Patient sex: F
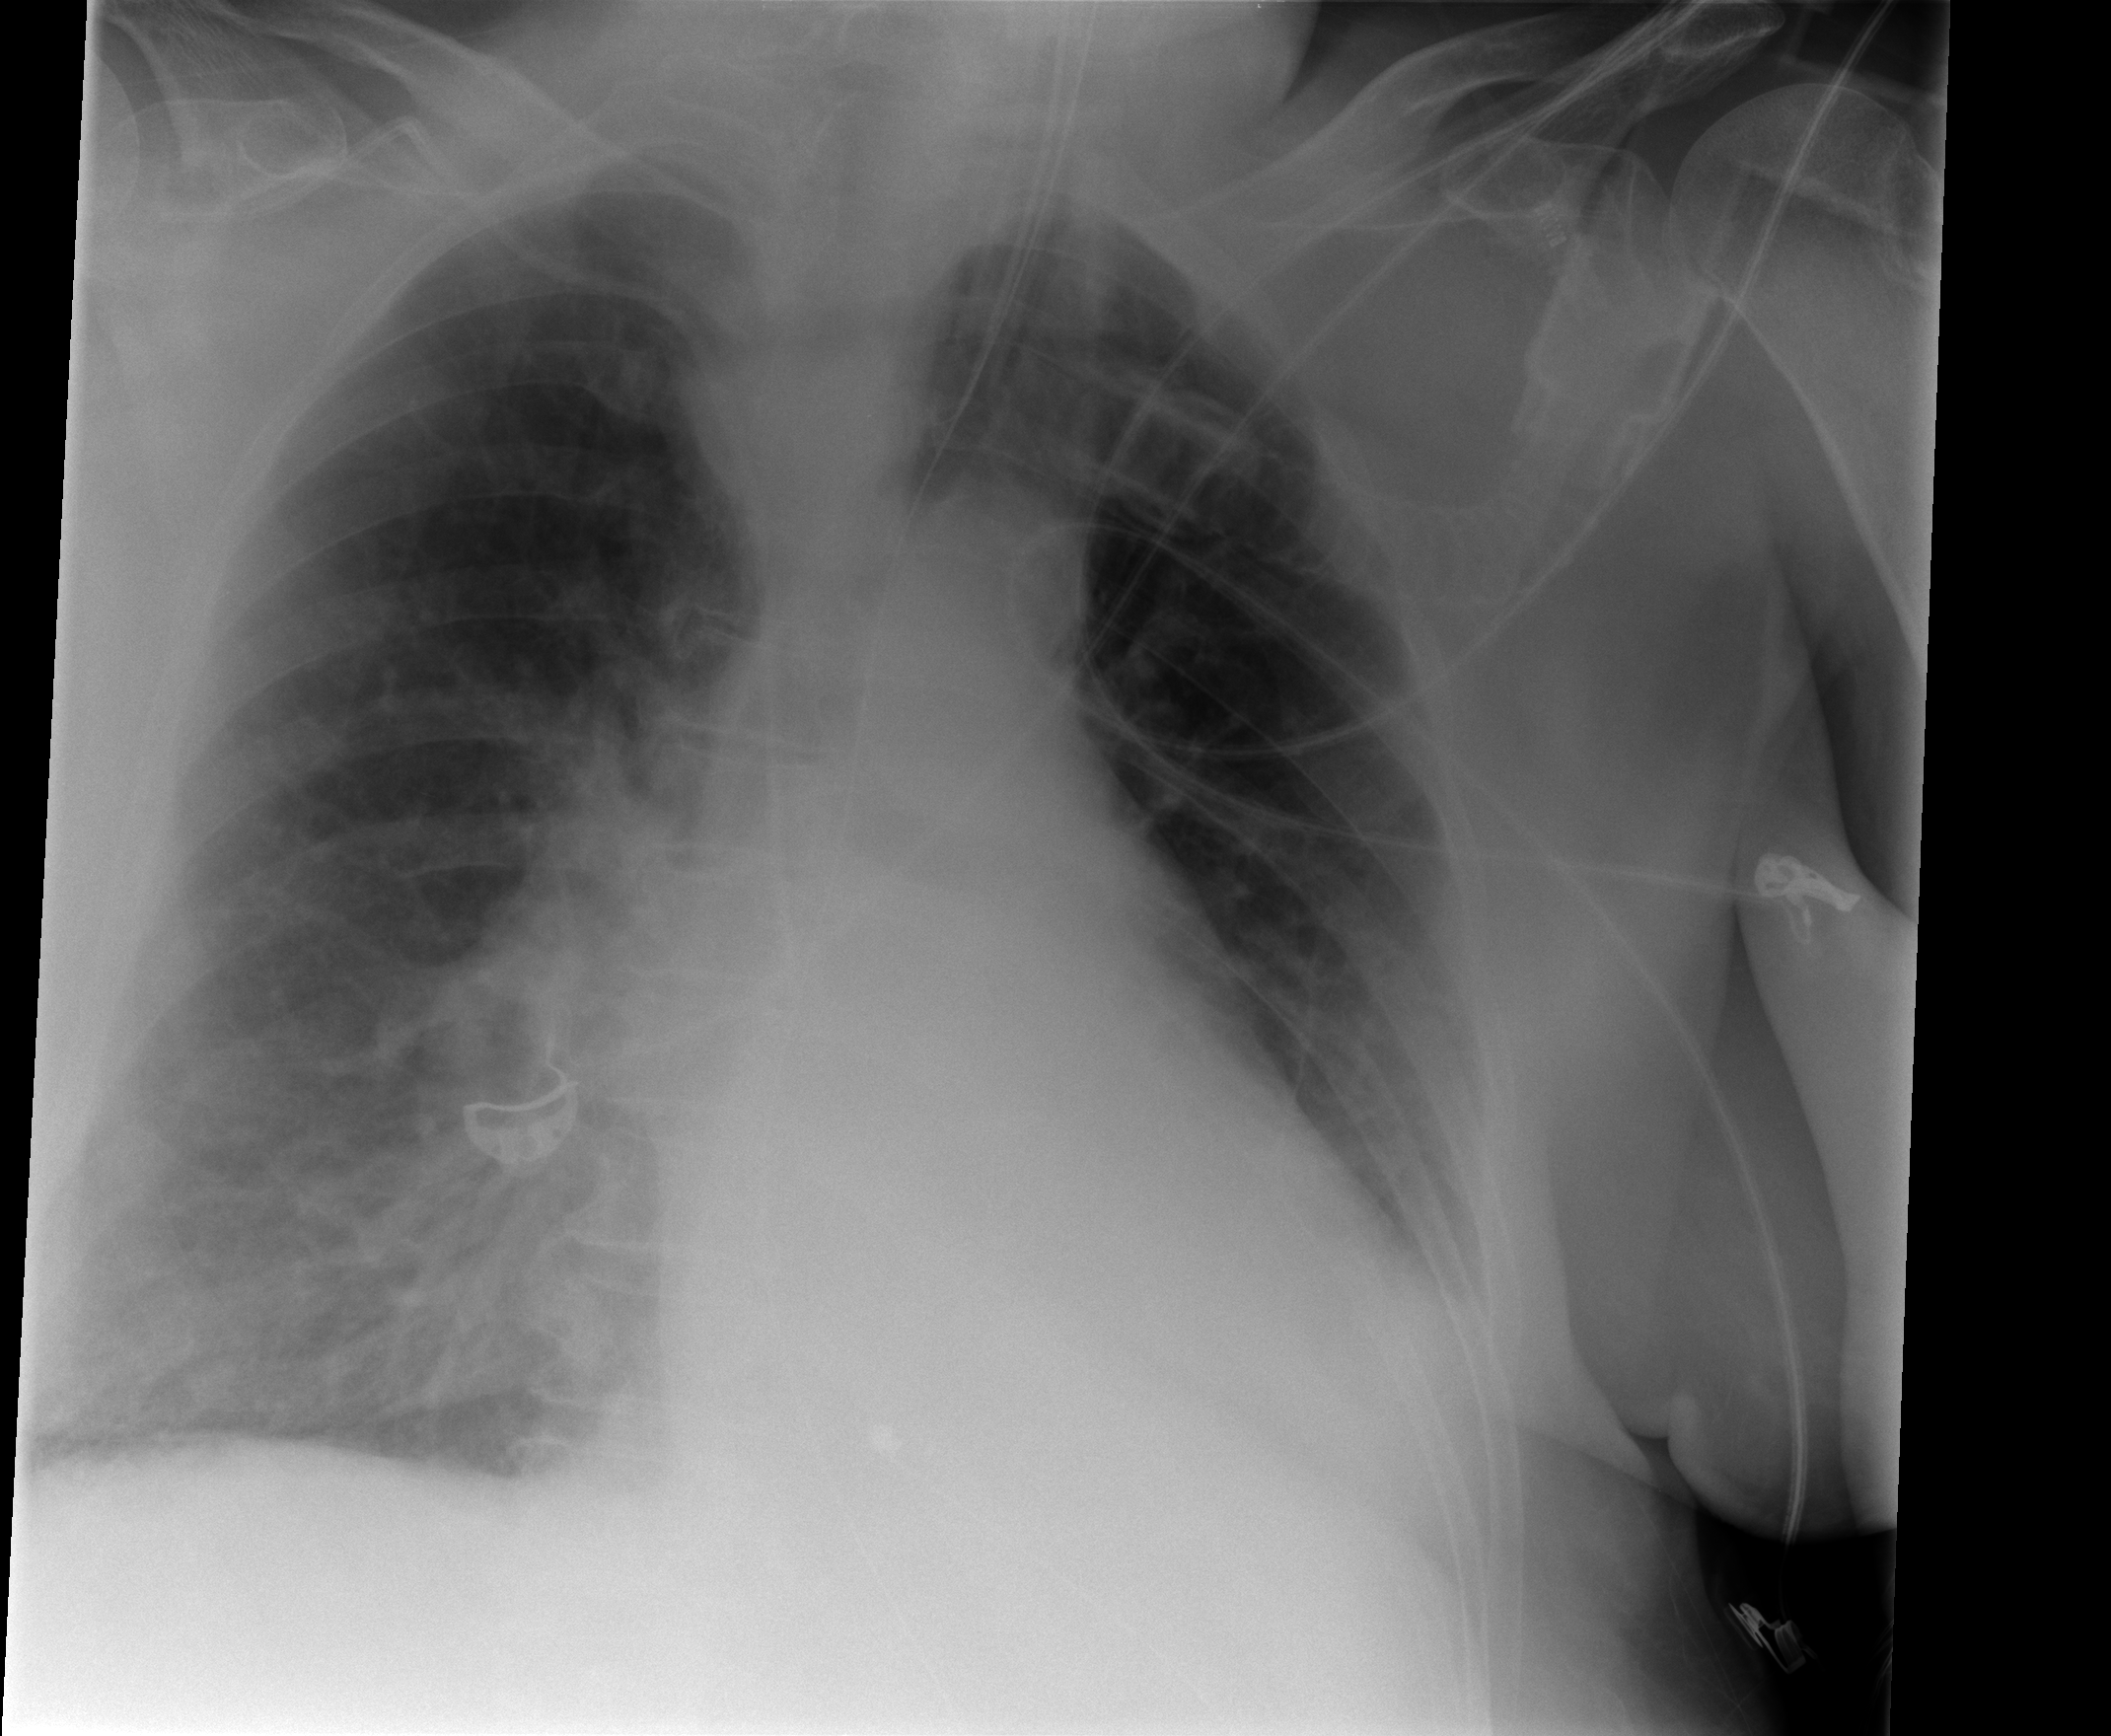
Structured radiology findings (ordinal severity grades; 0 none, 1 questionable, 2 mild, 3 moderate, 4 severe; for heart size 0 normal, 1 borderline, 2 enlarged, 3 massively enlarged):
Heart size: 2
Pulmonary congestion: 2
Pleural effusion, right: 2
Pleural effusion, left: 2
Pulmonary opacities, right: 1
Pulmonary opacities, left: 0
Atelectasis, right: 2
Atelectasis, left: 2